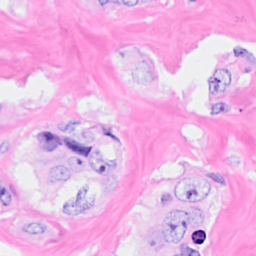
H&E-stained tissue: Breast